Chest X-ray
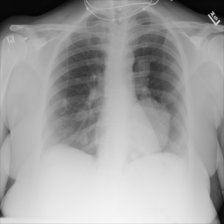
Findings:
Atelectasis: negative
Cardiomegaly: negative
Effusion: negative
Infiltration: negative
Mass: negative
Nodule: negative
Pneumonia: negative
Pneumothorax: negative
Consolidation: negative
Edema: negative
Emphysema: negative
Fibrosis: negative
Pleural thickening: negative
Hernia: negative